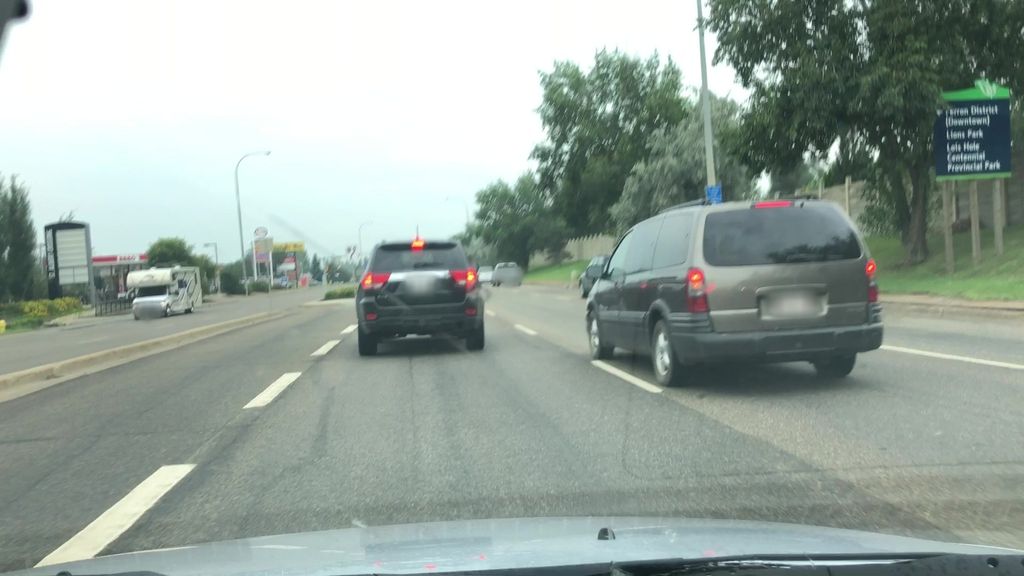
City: edmonton